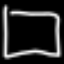
Label: square